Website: lowes
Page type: review-order
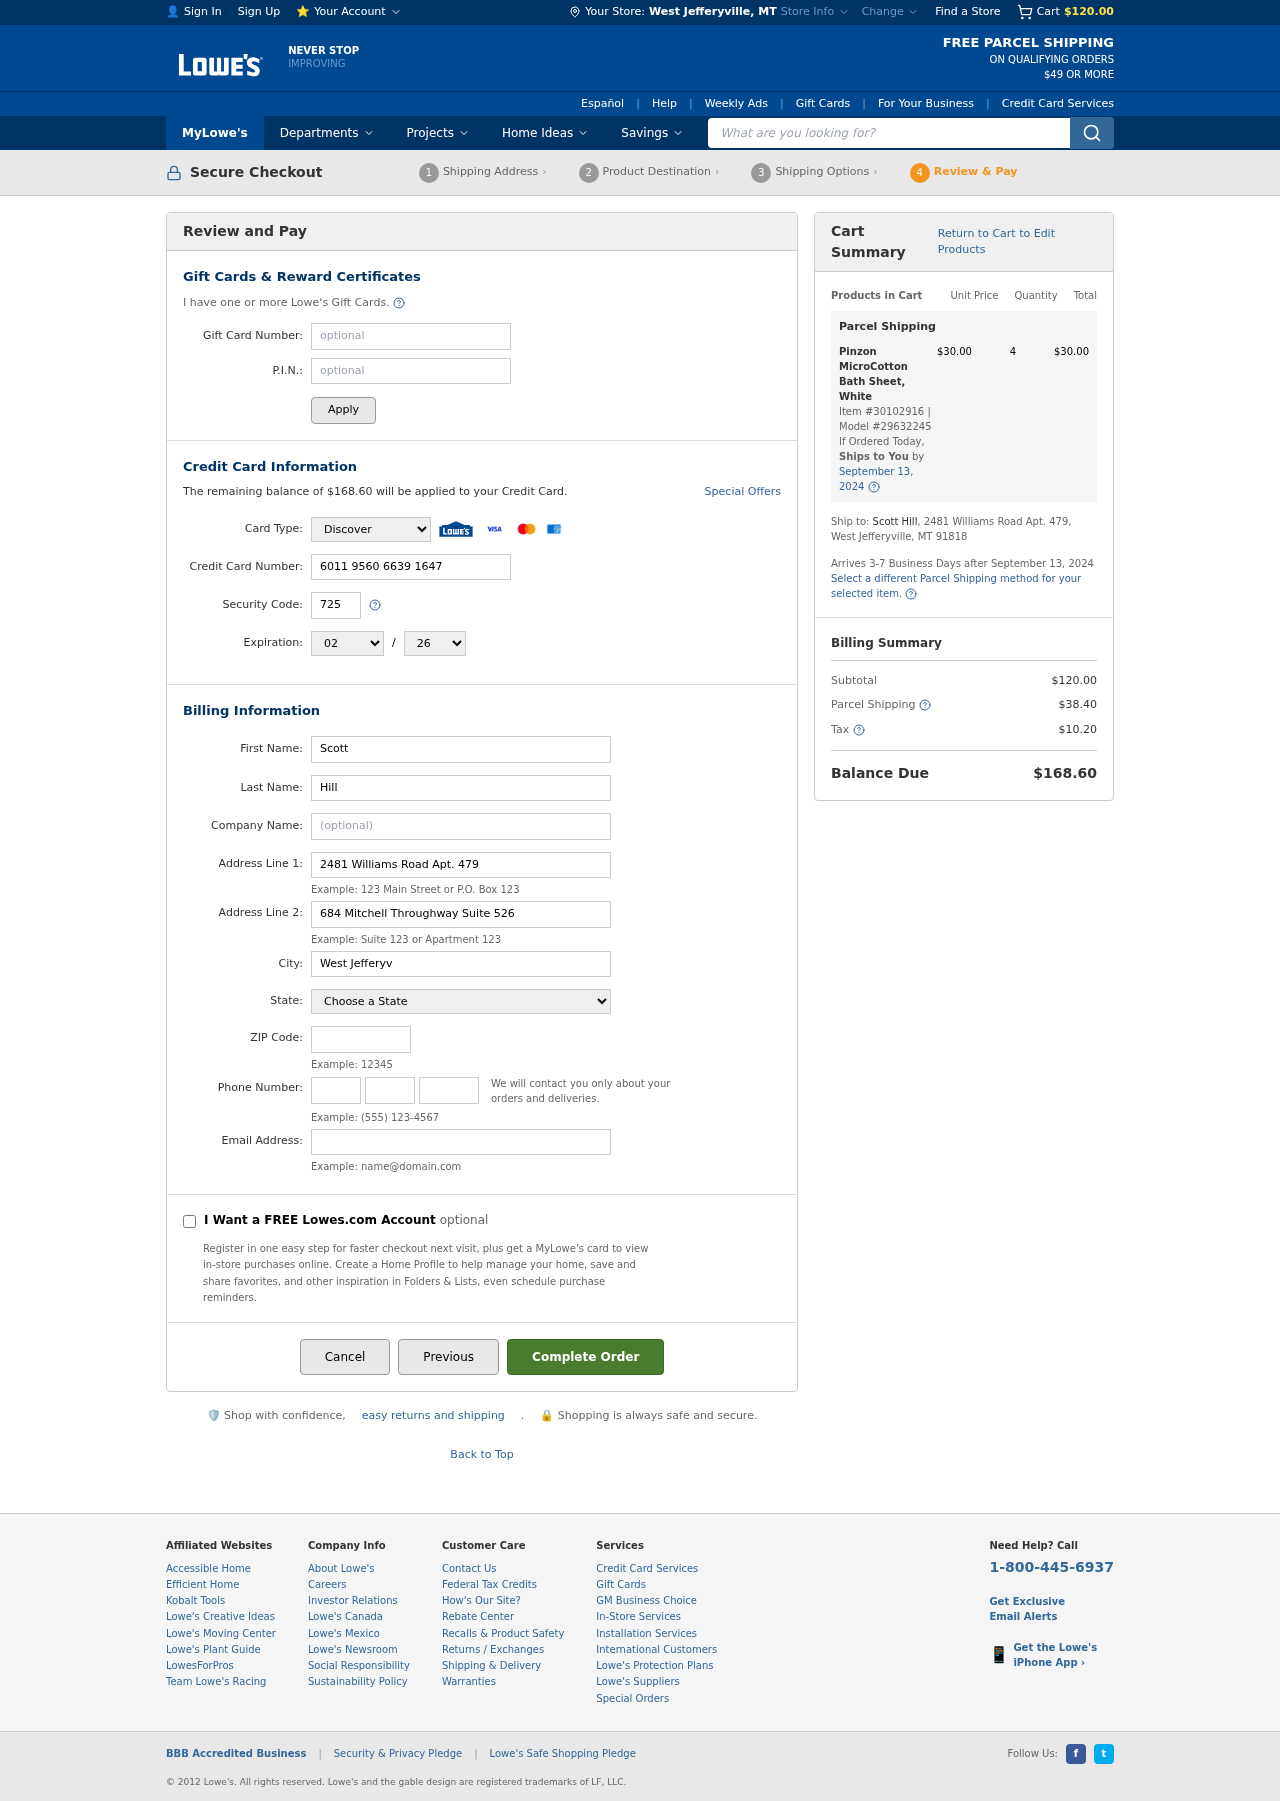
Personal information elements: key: PII_CARD_CVV
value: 725
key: PII_CARD_EXPIRY_MONTH
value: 02
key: PII_CARD_EXPIRY_YEAR
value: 26
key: PII_CARD_NUMBER
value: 6011 9560 6639 1647
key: PII_CARD_TYPE
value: Discover
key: PII_CITY
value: West Jefferyville
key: PII_CITY_STATE
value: West Jefferyville, MT
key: PII_EMAIL
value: scotthill@gmail.com
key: PII_FIRSTNAME
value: Scott
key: PII_LASTNAME
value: Hill
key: PII_PHONE_AREA
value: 976
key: PII_PHONE_PREFIX
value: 290
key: PII_PHONE_SUFFIX
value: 6961
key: PII_POSTCODE
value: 91818
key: PII_STATE
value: Montana
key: PII_STREET
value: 2481 Williams Road Apt. 479
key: PII_STREET2
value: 2481 Williams Road Apt. 479
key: PII_STREET2
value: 684 Mitchell Throughway Suite 526
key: PII_FULLNAME2
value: Scott Hill
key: PII_CITY_STATE_ZIP2
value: West Jefferyville, MT 91818
Product elements: key: PRODUCT1_NAME
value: Pinzon MicroCotton Bath Sheet, White
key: PRODUCT1_PRICE
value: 30
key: PRODUCT1_QUANTITY
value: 4
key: PRODUCT1_ITEM_NUMBER
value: Item #30102916
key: PRODUCT1_MODEL_NUMBER
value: Model #29632245
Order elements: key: ORDER_SUBTOTAL
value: $120.00
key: ORDER_BALANCE_DUE
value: $168.60
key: ORDER_SHIPPING_DATE
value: September 13, 2024
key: ORDER_ITEM_TOTAL
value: $30.00
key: ORDER_SHIPPING_DATE2
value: September 13, 2024
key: ORDER_SHIPPING_COST
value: $38.40
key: ORDER_TAX
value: $10.20
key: ORDER_TOTAL
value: $168.60
Search elements: key: HEADER_SEARCH
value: What are you looking for?